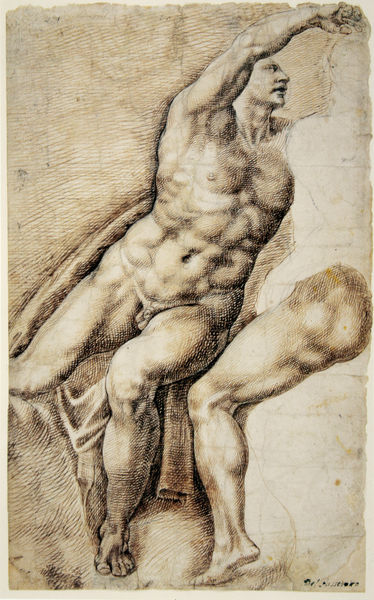
Titel: Zwei Figuren aus der Menge der Erlösten im Jüngsten Gericht von Michelangelo
Künstler: Bartolomeo Passarotti
Standort: Windsor
Institution: Windsor Castle, Royal Collection
Schlagwörter: akt, fuß, kopf, körper, mann, nackt, sitzen, bewegung, grau, männer, profil, rücken, schwarz, skizze, zeichnung, tuch, arm, hals, bach, figur, sitzend, renaissance, skulptur, beine, bein, studie, sepia, detail, kraft, muskeln, bauch, schenkel, zehen, muskulös, schraffur, radierung, entwurf, manierismus, muskel, kräftig, gestreckt, rötel, federzeichnung, michelangelo, nckt, vorarbeit, männerkörper, geschlechtsteil, trainiert, durchtrainiert, zwei füße